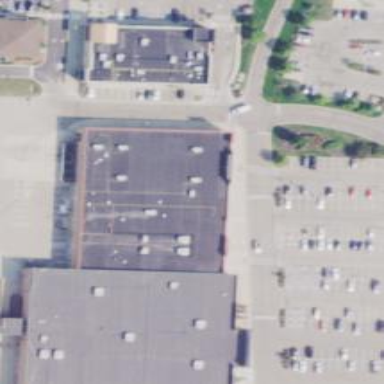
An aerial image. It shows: Swimming pool shop.